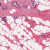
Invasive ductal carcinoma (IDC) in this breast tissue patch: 1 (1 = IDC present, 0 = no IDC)